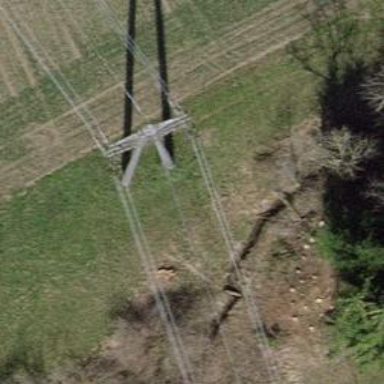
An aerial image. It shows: Bay for power lines.